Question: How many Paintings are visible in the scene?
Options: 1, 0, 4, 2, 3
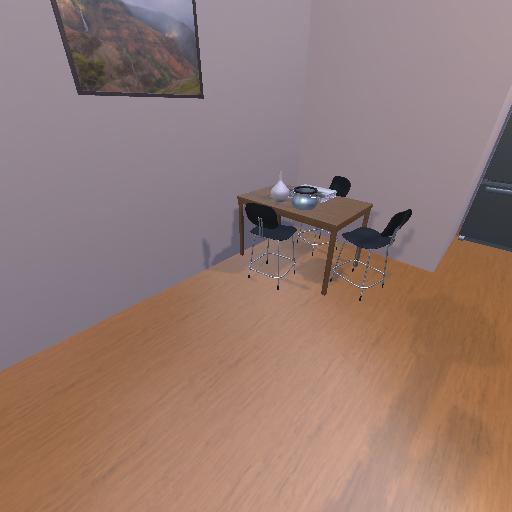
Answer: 1